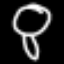
Label: mushroom